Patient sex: M
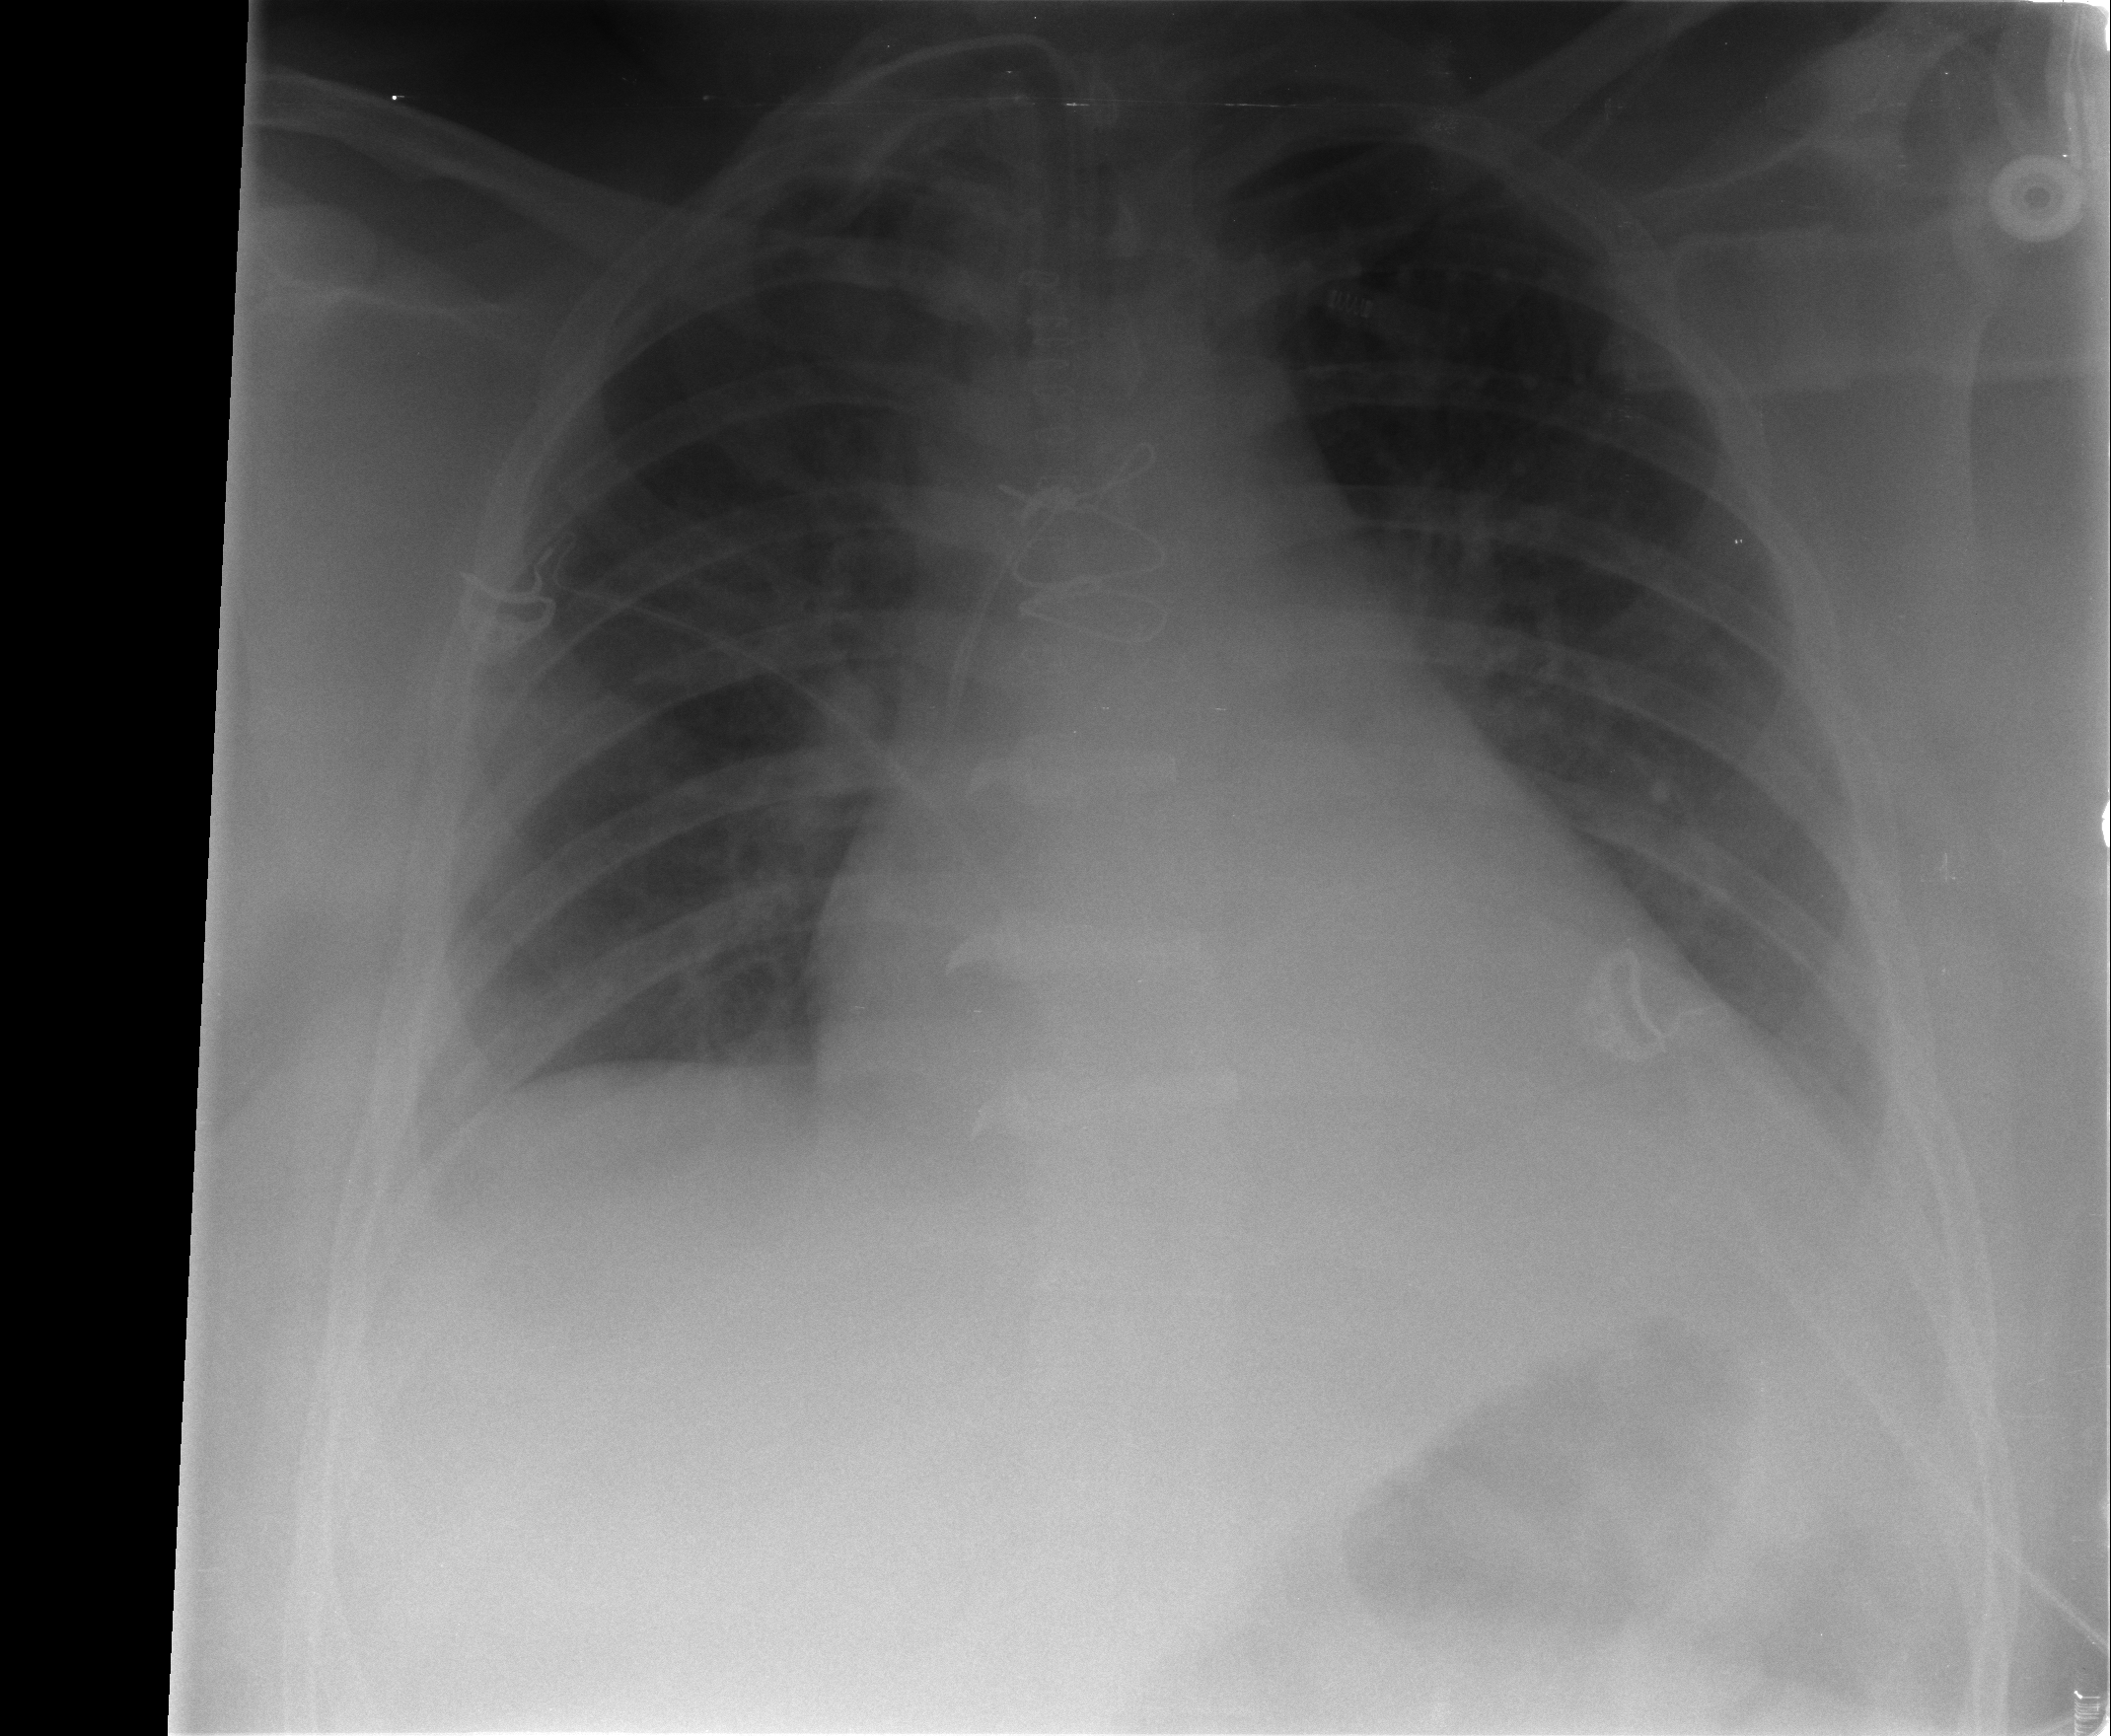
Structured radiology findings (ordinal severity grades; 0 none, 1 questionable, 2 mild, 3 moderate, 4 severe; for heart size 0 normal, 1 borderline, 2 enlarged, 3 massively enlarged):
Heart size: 2
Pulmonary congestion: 1
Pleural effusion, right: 0
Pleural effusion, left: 0
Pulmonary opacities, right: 0
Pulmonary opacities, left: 0
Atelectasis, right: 0
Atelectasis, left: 0